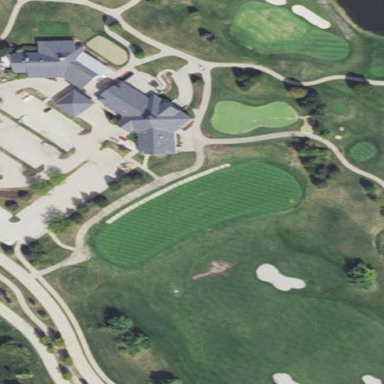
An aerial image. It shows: Grass area designated as golf tee.